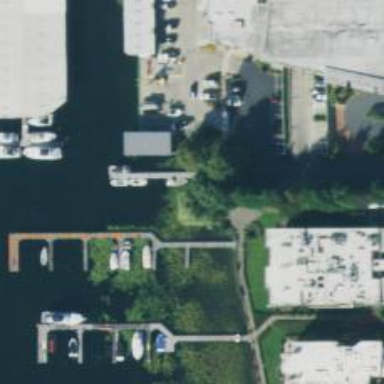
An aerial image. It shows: Marina on leisure land.